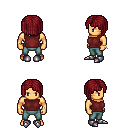
a pixel art fantasy rpg character, male body template, human, tanned skin, maroon sleeveless shirt, teal pants, brunette pageboy hairstyle, bracelets, metal boots, four views (front, back, left, right), 2x2 character sprite sheet, small pixel art, hard edges, no anti-aliasing